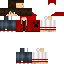
A male human skin with medium skin, wearing brown long hair dressed in a red hoodie and red jeans, featuring a closed mouth.